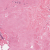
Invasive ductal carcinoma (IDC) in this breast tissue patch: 0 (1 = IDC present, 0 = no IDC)